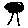
Label: tree